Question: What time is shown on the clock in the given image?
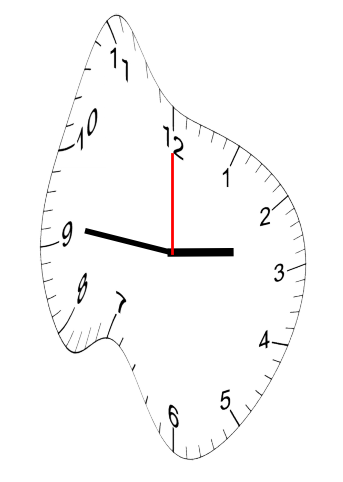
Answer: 02:46:00